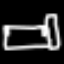
Label: bed